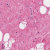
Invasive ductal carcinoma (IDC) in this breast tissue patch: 0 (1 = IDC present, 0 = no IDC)